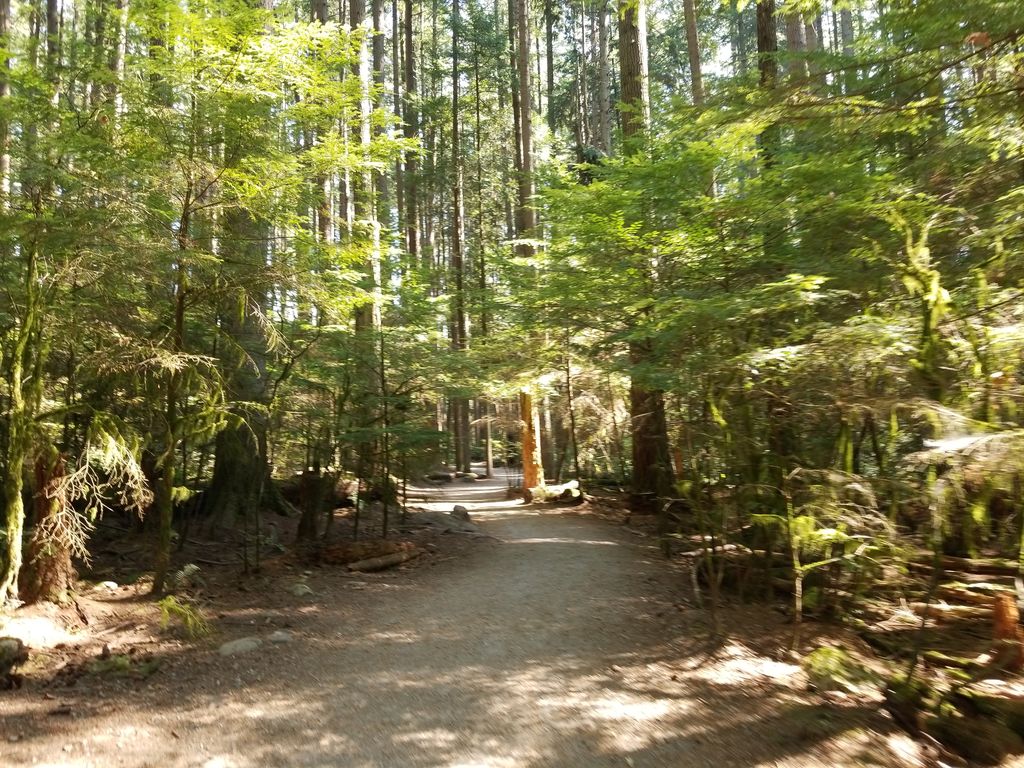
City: vancouver